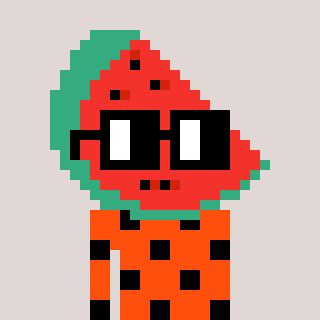
a pixel art character with square black glasses, a watermelon-shaped head and a orange-colored body on a warm background